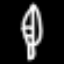
Label: leaf